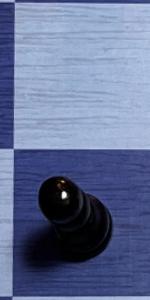
Label: Pawn_Black